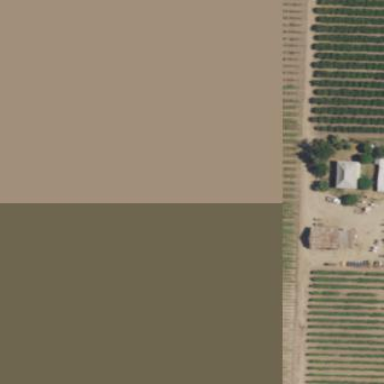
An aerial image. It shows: Vineyard.